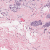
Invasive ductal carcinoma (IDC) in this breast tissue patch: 1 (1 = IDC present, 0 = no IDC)